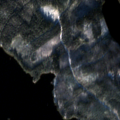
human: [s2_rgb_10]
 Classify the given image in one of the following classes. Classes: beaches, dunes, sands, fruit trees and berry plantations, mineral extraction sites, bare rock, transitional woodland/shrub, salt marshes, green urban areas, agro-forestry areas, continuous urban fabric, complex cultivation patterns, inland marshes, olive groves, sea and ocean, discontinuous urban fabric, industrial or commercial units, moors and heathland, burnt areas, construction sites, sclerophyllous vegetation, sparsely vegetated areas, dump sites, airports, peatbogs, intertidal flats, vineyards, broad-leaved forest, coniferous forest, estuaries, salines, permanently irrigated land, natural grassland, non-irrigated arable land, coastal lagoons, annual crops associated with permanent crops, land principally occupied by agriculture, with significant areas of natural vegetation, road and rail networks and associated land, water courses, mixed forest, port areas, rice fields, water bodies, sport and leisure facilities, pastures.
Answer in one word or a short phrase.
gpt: coniferous forest, mixed forest, water bodies